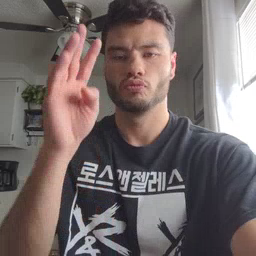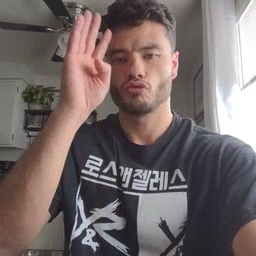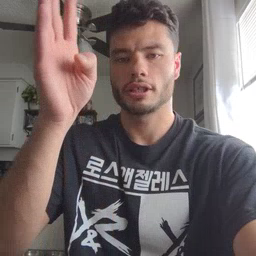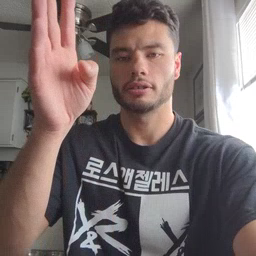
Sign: pretend